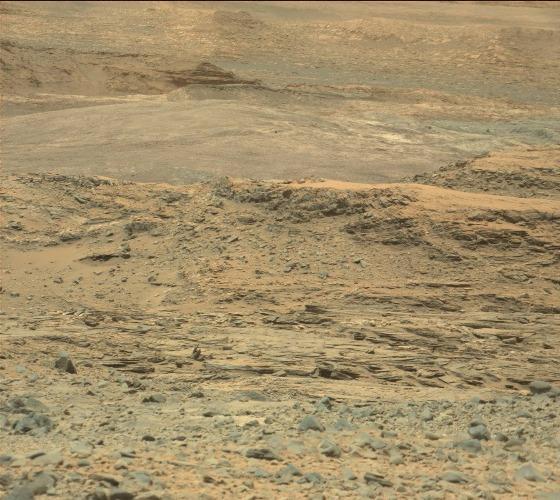
Terrain classes present: Bedrock, Gravel / Sand / Soil, Rock